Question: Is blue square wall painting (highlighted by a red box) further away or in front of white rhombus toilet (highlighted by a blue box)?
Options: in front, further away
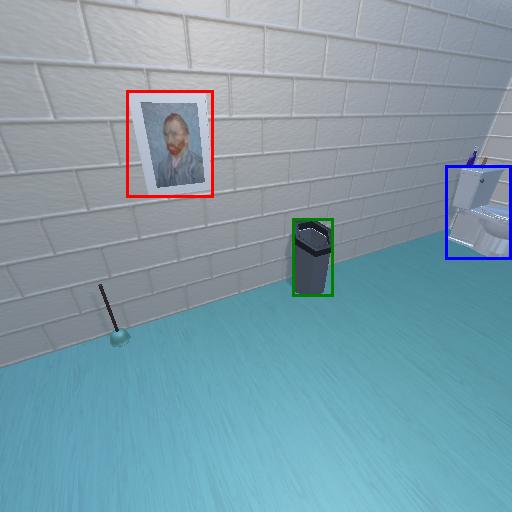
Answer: in front